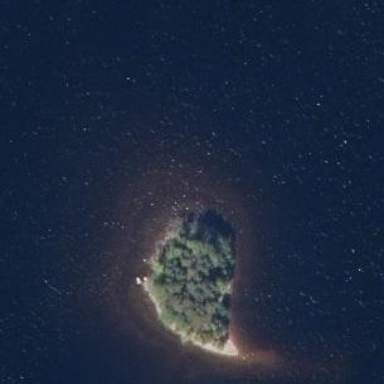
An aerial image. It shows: Islet.